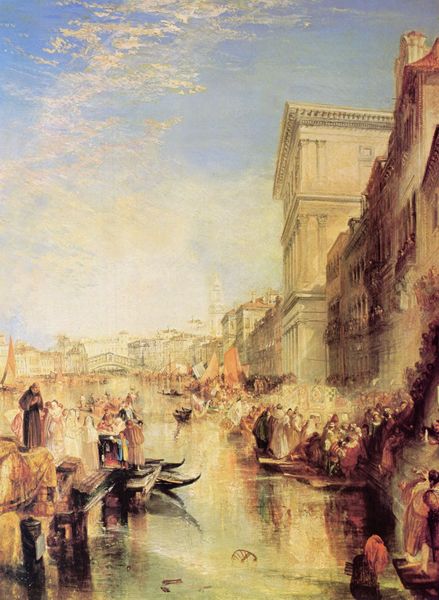
Titel: Der Canale Grande in Venedig
Künstler: William Turner
Standort: San Marino (California)
Institution: Henry E. Huntington Library and Art Gallery
Schlagwörter: blau, dunkel, gemälde, himmel, mann, meer, schatten, wasser, weiß, wolken, aquarell, fluss, frauen, gelb, menschen, ocker, sand, see, stadt, ufer, fenster, frau, grau, hell, licht, männer, orange, schwarz, strasse, säulen, dach, gebäude, haus, rot, wolke, beige, fest, hochformat, leute, menge, gedränge, architektur, mensch, öl, bach, erde, häuser, spiegelung, brücke, gewässer, kanal, kirche, sonne, gold, händler, personen, rosa, boot, boote, turm, schiffe, segel, sommer, fassade, fassaden, italien, vedute, venedig, warm, dächer, giebel, mauer, dunst, nebel, tag, hafen, promenade, flus, turner, glanz, spiegeln, reflexion, pfosten, stadtansicht, ebbe, palast, palazzi, palazzo, kanu, reflexionen, staub, beten, menschenmenge, sonnig, sims, beerdigung, verschwommen, canale, verwischt, blauer himmel, priester, mönch, franziskus, predigt, heiliger, spiegelungen, tempel, leuchtend, stockwerke, pflöcke, pater, bauwerke, palst, häuserfront, paläste, häuserreihe, canale grande, gondel, gondeln, gondoliere, san marco, lido, strassenzug, menschenmassen, helle farben, menschentraube, william turner, gewühle, kannu, loide, menschenn, rialto, rialtobrücke, tuner, turner william, william, goldfarbig vorherrschend, himmel blau mit wolken, schiffe menschen, padre